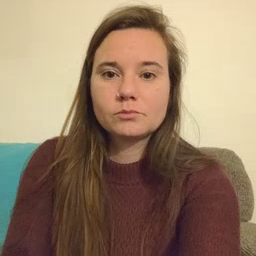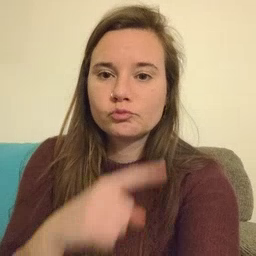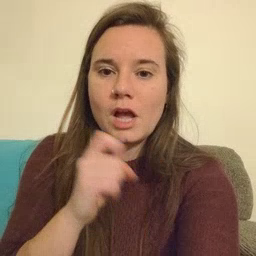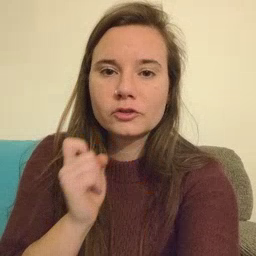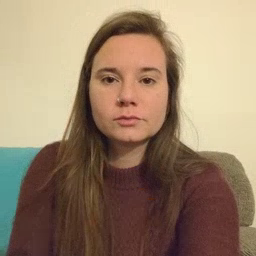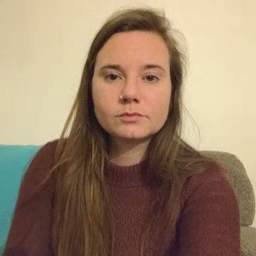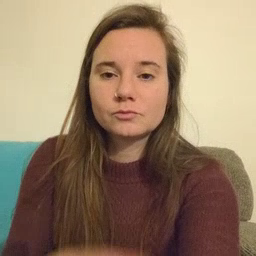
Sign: dryer